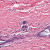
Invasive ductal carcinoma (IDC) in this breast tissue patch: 0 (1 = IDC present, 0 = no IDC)